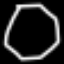
Label: octagon